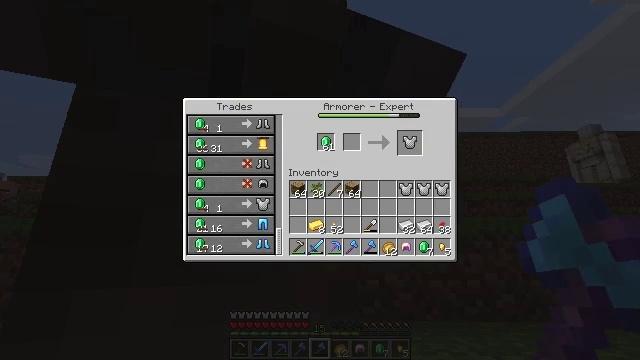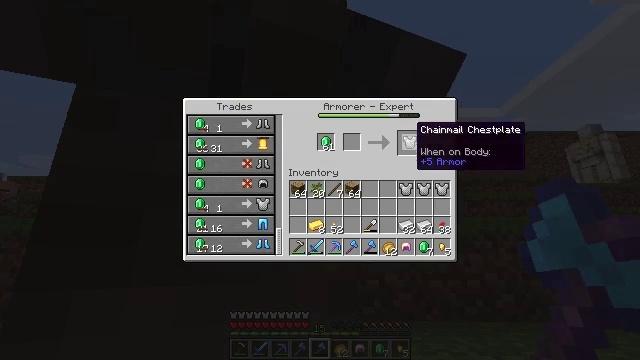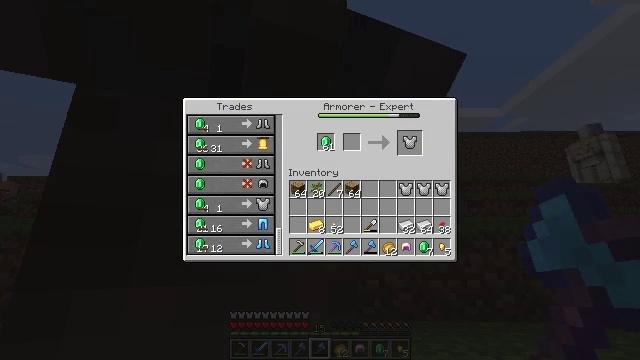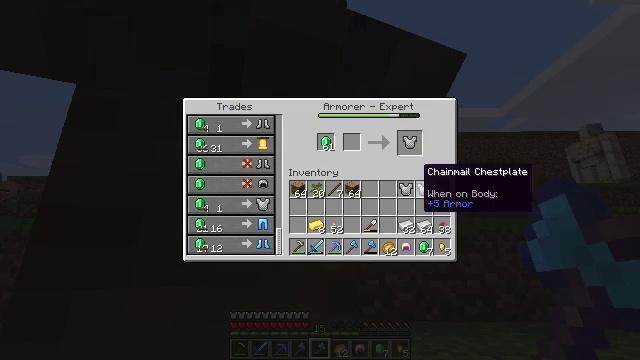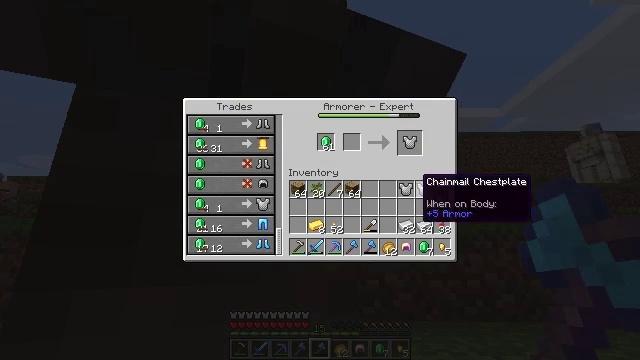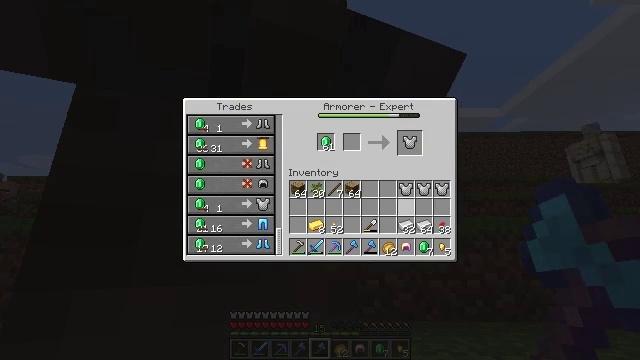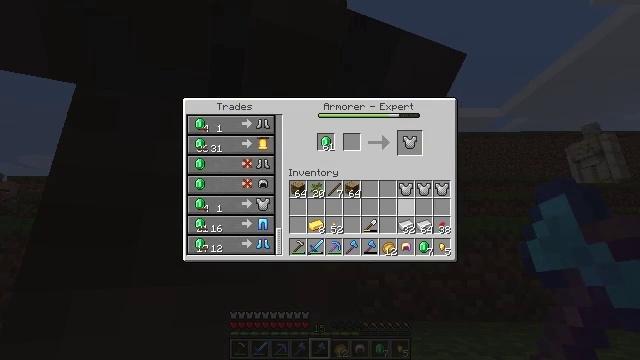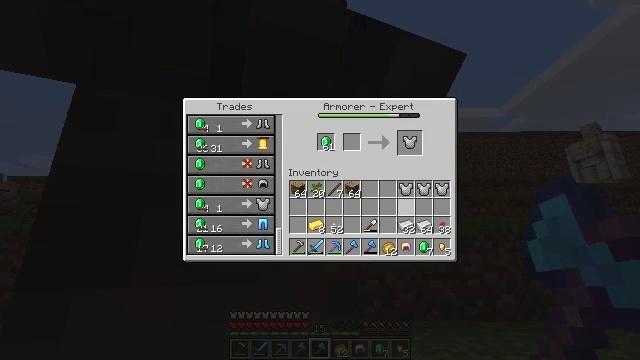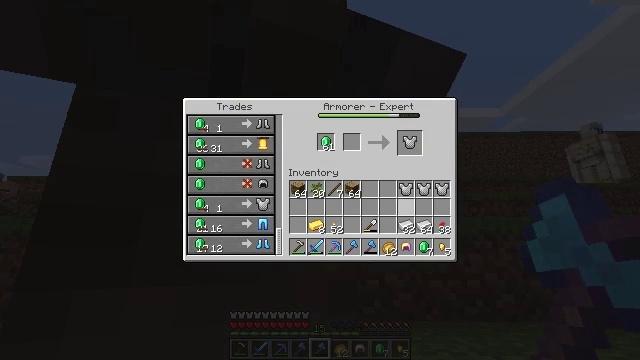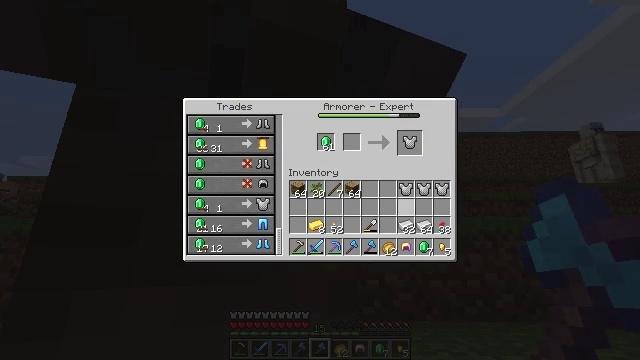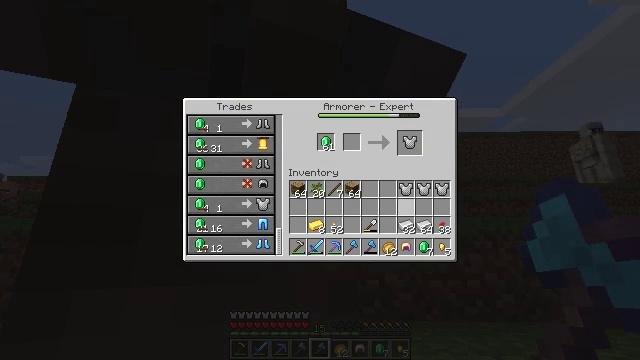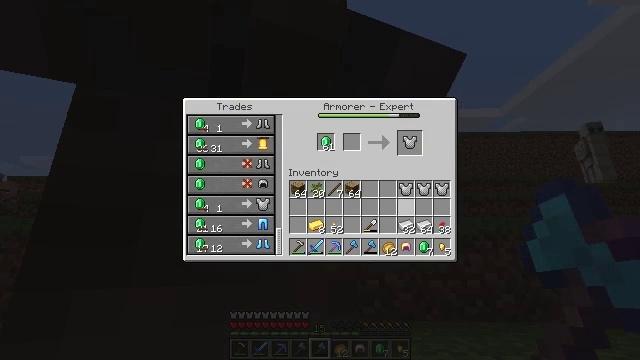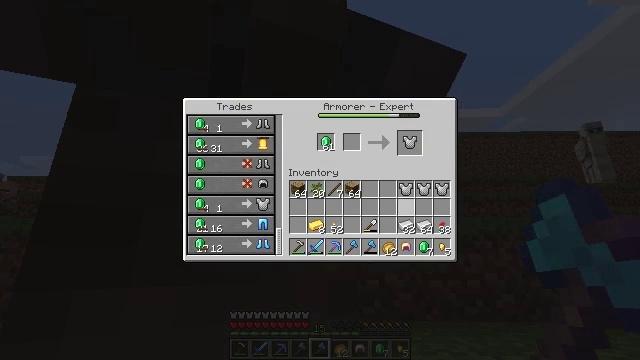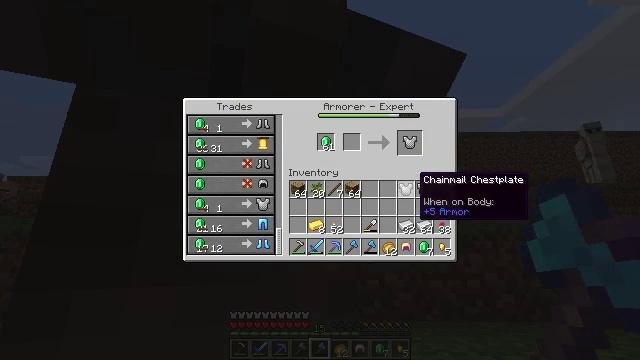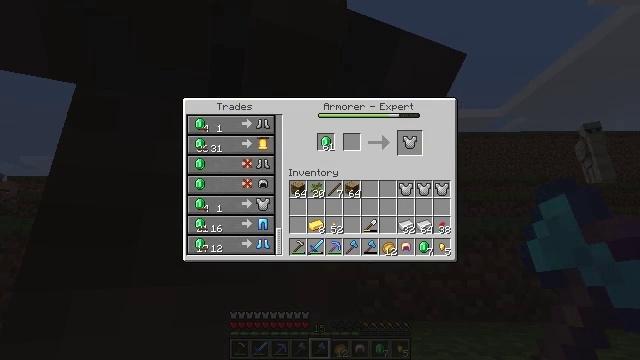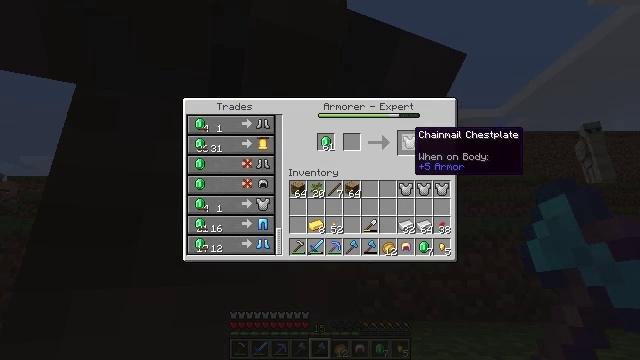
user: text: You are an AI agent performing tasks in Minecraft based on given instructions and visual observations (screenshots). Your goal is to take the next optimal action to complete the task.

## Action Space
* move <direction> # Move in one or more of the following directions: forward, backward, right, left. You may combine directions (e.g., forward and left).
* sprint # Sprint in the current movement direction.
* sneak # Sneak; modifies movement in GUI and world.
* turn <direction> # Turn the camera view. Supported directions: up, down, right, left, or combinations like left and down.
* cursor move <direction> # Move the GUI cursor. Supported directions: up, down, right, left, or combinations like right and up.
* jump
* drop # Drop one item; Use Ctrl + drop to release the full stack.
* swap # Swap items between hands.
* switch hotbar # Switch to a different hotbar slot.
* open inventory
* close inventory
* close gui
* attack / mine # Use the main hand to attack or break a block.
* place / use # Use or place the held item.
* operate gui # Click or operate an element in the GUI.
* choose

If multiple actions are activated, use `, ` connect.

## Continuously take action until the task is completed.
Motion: motion action
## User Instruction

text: Form a chainmail chestplate at the crafting table.
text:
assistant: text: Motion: operate gui
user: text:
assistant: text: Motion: cursor move down
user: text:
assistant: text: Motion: cursor move down
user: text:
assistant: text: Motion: cursor move down
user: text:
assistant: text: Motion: cursor move down
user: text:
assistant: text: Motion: no_op
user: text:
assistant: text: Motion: no_op
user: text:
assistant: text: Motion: no_op
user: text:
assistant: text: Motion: no_op
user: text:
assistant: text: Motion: operate gui
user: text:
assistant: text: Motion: operate gui
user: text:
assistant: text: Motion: no_op
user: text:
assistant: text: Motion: cursor move up
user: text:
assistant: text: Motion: cursor move up
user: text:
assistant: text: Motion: cursor move up
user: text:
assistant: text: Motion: no_op
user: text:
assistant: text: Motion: no_op
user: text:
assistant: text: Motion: no_op
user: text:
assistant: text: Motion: no_op
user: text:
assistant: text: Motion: operate gui
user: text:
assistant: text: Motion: operate gui
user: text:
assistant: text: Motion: cursor move down, operate gui
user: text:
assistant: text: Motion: cursor move down
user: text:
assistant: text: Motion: cursor move down
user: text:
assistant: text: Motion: no_op
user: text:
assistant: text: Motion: no_op
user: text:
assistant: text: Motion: no_op
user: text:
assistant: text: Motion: no_op
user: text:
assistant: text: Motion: operate gui
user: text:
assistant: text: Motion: operate gui